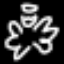
Label: angel